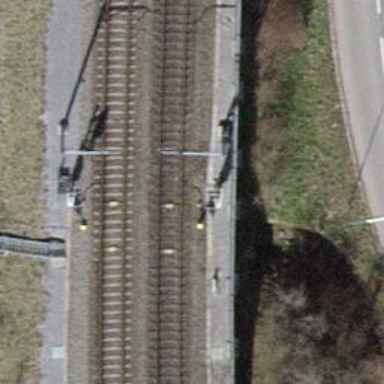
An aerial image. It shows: Railway signal.